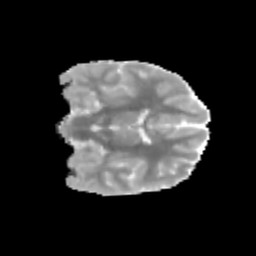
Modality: MD
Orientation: coronal
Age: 12
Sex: male
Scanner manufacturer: siemens
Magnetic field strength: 3 T
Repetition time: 3.8 s
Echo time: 0.07 s